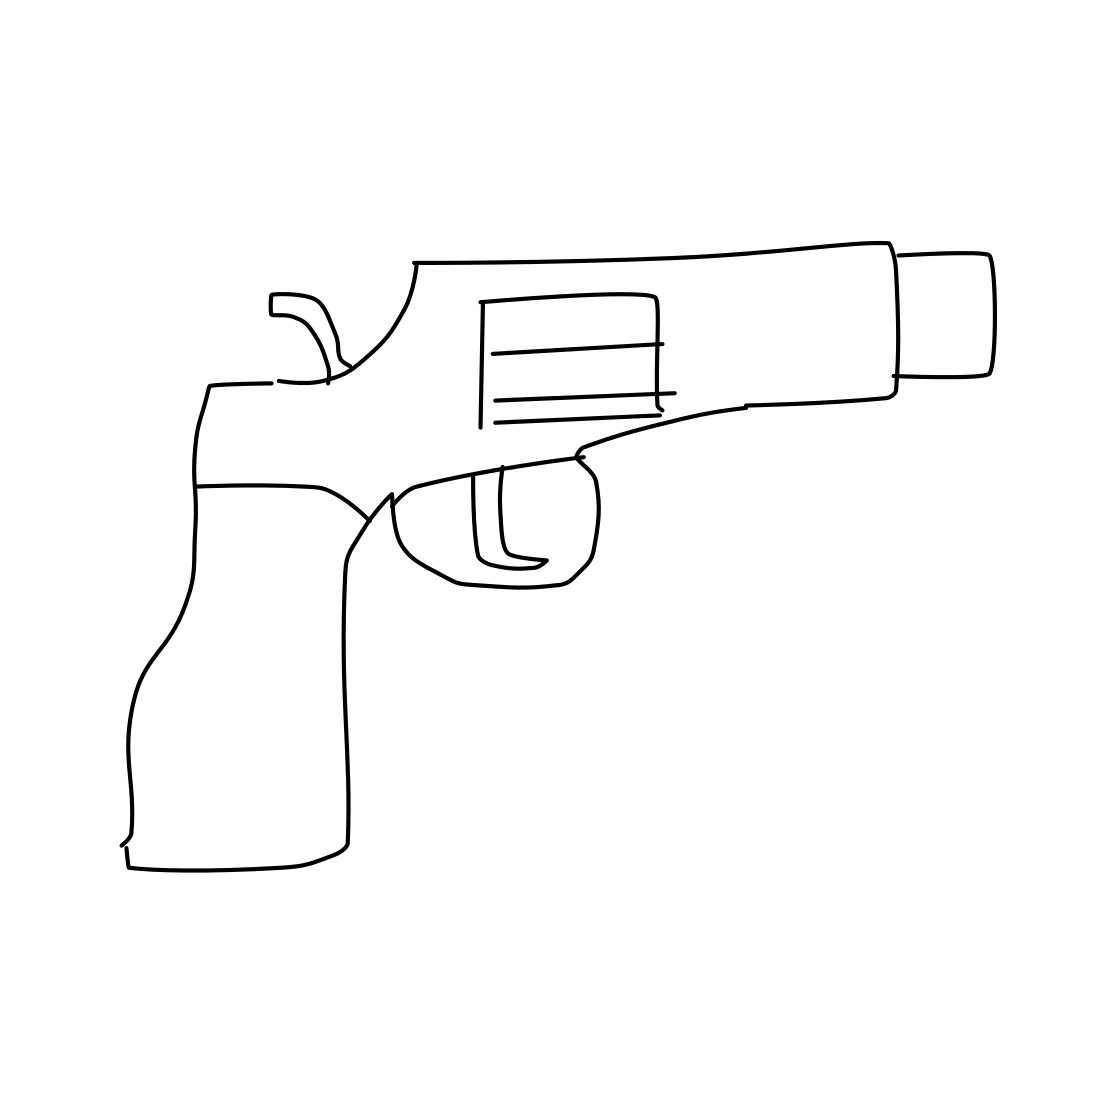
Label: revolver